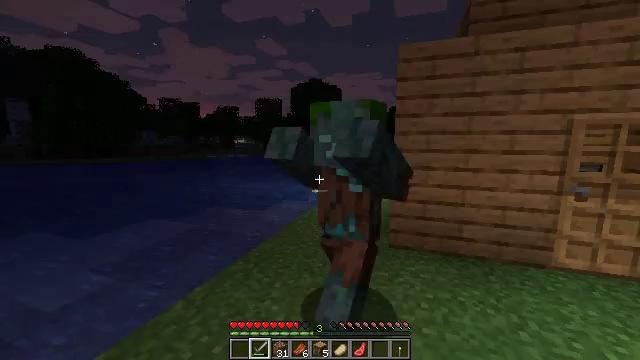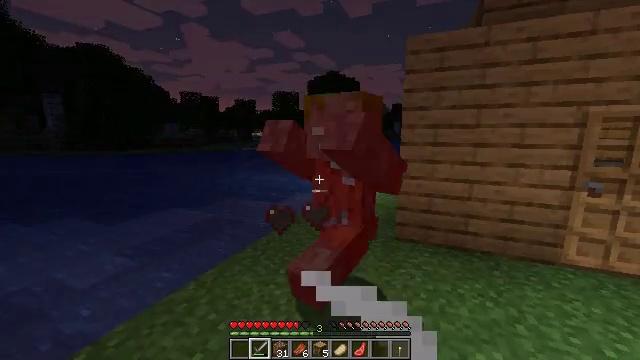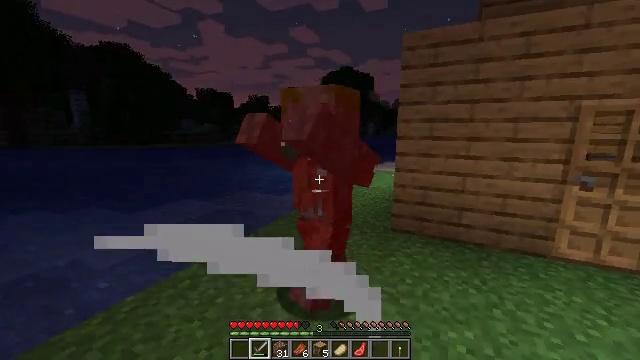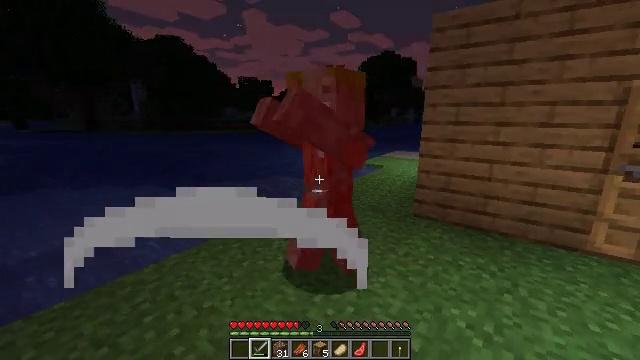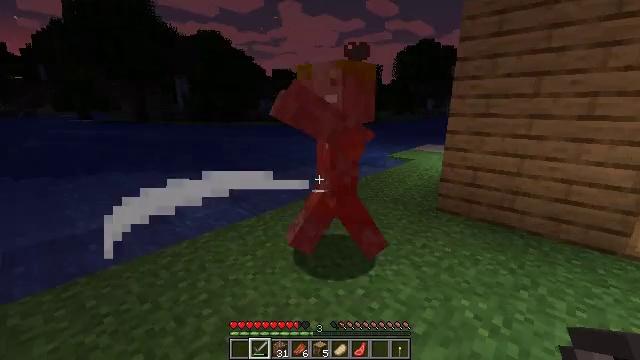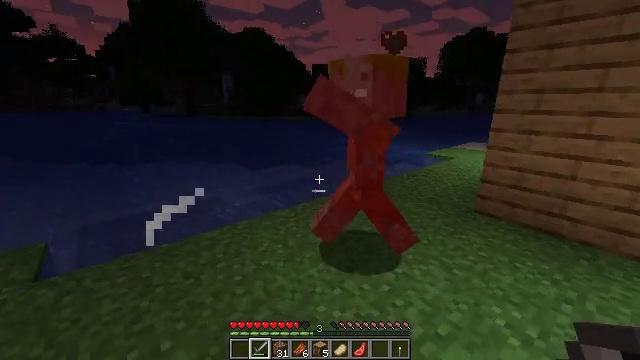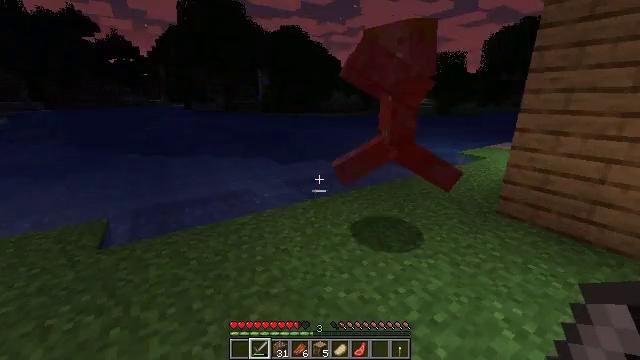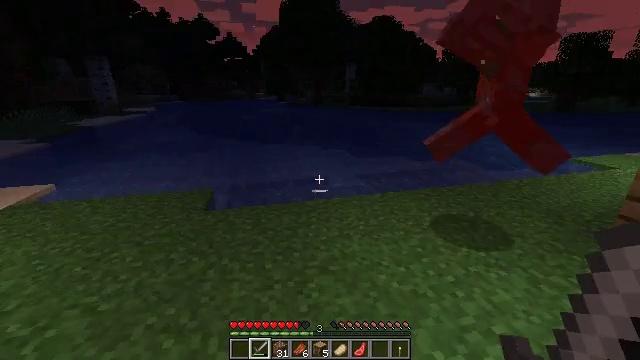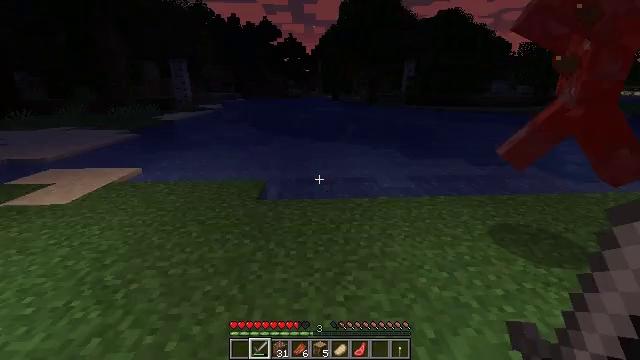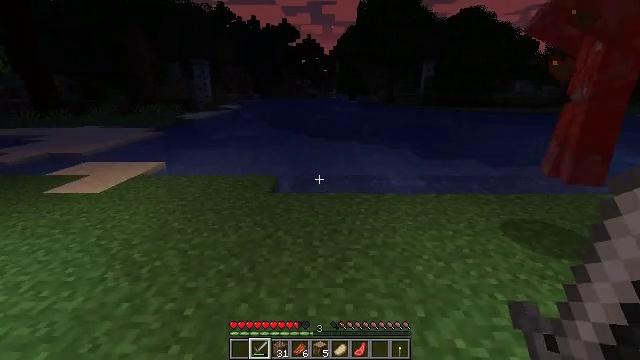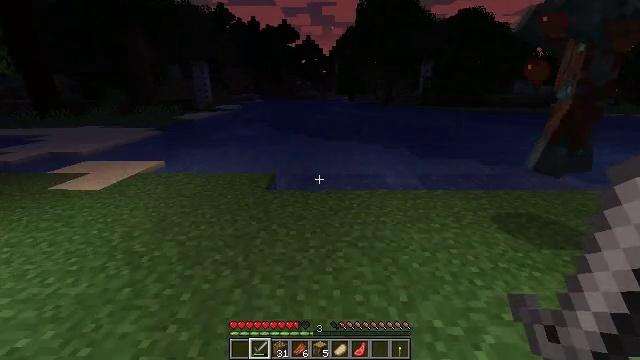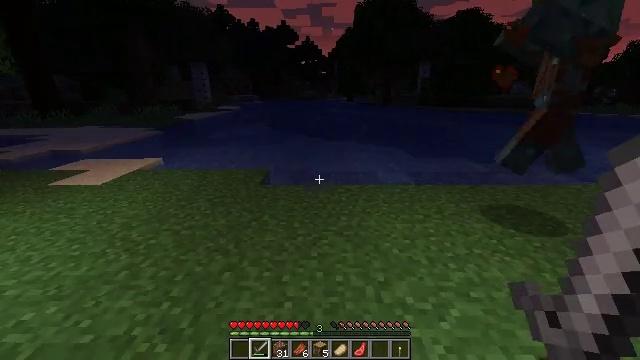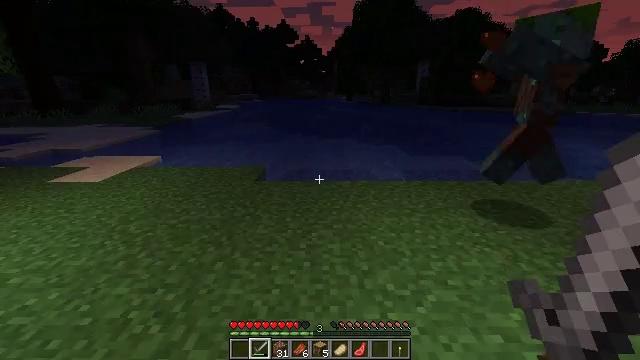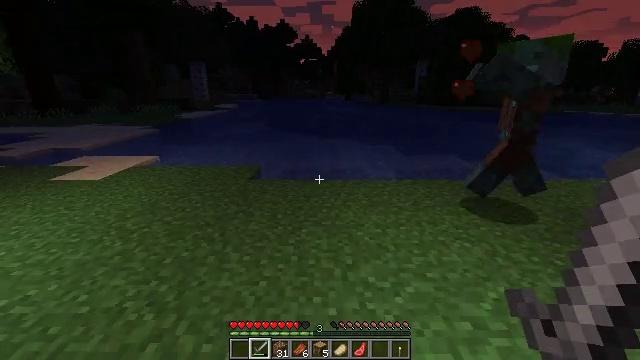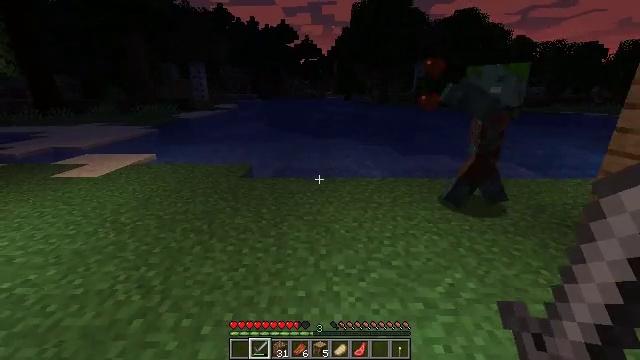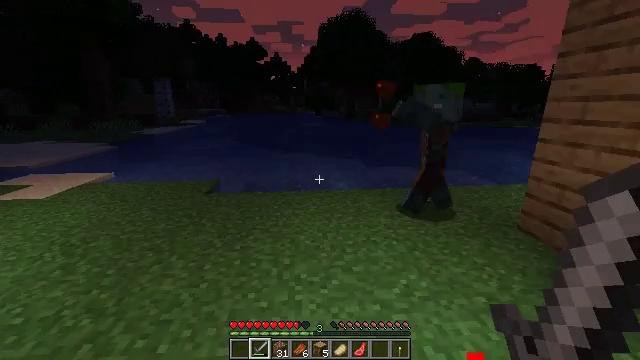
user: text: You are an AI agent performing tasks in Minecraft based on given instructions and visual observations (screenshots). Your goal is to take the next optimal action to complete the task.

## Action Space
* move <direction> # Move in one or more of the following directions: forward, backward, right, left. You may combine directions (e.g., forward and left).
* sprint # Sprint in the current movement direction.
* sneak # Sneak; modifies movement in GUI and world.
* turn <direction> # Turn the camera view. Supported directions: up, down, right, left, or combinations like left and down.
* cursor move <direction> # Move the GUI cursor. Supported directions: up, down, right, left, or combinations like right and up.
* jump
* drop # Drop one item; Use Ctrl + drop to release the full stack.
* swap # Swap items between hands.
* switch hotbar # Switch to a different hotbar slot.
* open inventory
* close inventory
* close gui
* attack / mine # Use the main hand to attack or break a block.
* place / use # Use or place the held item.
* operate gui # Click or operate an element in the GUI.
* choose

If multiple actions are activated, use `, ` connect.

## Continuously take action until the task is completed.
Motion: motion action
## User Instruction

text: Hunt the drowned.
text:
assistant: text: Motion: move back and move right, turn left and down
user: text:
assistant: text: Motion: move back and move right, turn left and down
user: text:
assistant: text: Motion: move back and move right, turn left and down
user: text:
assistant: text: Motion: move back and move right, turn left and down
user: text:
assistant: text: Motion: move back and move right, turn left and down
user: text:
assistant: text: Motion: move back and move right, turn left
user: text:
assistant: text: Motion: move back and move right, turn left and down
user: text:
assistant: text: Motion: move back and move right, turn left
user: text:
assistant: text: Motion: move back and move right, turn left
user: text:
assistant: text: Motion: move back and move right
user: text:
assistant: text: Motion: move back and move right
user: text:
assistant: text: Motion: move back and move right
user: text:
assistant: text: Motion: move back and move right
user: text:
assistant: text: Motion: move back and move right
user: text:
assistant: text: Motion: move back and move right, turn right and up
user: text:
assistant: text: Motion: move right, turn right and up
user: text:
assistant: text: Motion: move right, turn right and up
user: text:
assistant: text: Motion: turn up
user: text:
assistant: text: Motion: no_op
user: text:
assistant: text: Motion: no_op
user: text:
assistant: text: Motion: no_op
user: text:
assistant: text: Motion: no_op
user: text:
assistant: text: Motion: move forward, turn left and up
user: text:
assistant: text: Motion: move forward, turn left and up
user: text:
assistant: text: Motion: move forward
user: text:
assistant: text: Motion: move forward
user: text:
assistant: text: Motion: move forward
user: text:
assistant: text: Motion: turn left
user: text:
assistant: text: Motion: no_op
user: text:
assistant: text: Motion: turn left